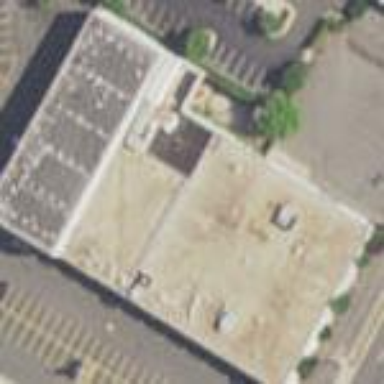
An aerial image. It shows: Mall building.